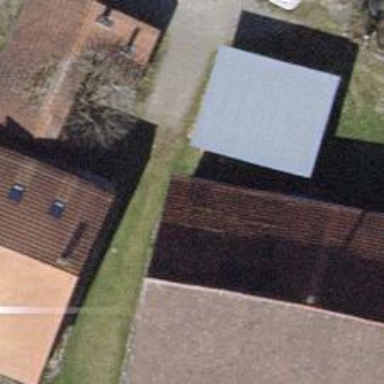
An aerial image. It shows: Building with flat roof.